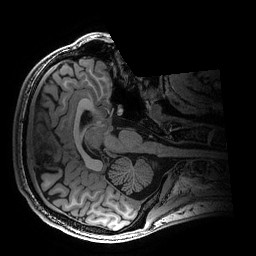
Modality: T1w
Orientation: axial
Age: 22
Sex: male
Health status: healthy
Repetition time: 2.53 s
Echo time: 0.0034 s